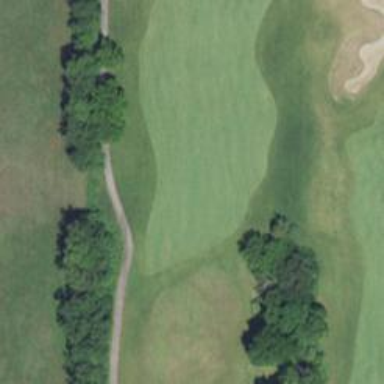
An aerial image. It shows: Golf hole.